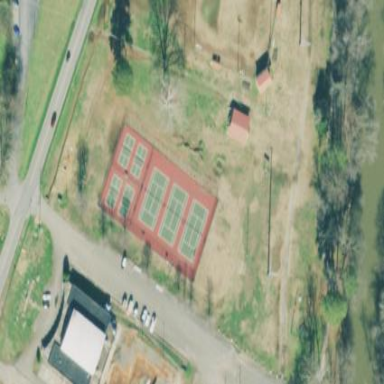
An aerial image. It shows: Tennis court in leisure pitch.